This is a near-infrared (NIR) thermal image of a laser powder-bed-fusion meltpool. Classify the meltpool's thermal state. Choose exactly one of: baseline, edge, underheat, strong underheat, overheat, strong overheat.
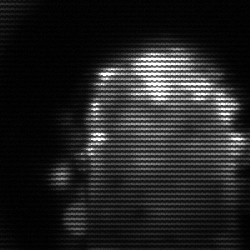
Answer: baseline